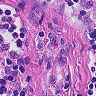
Metastatic tissue present: no